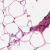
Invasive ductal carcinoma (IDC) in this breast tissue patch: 0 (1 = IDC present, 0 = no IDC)